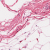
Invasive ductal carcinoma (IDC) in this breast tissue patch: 0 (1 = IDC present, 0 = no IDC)